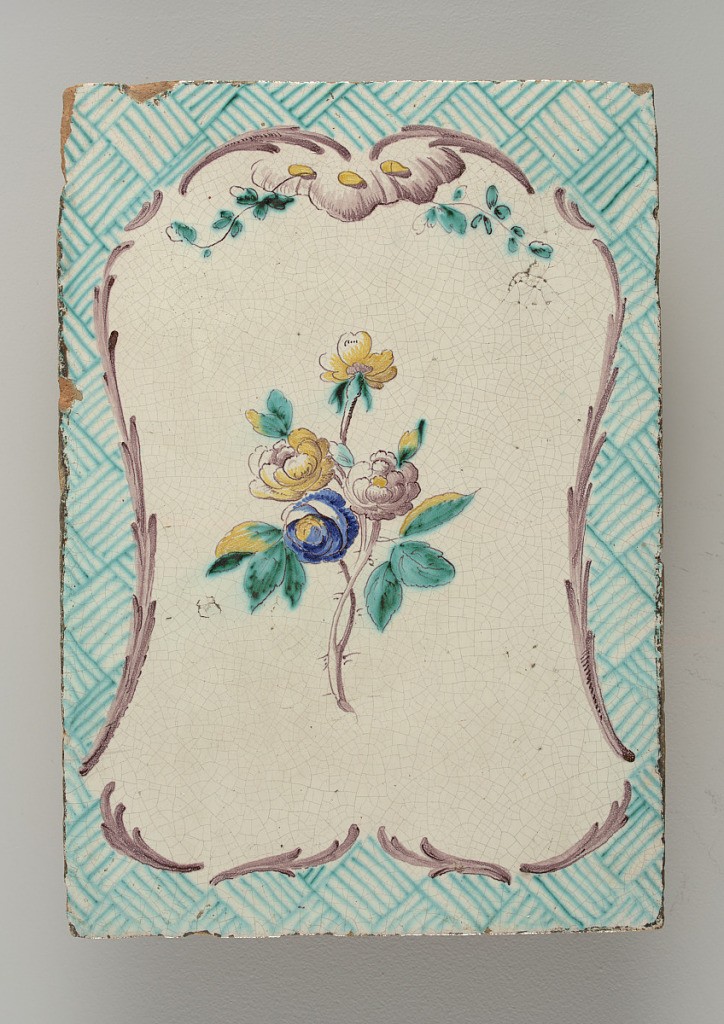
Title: Tile
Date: ca. 1770
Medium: Tin-enamelled earthenware, underglaze polychrome decoration
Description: Vertical rectangle, Time from a stove, with flanges of back broken off. Decorated with checkered squares diagonally placed, with hatching running in alternating directions, in green; rococo cartouche outlined with manganese violet scrolls, with reverse, in centre of which is a spray of yellow, blue and violet roses with green foliage.